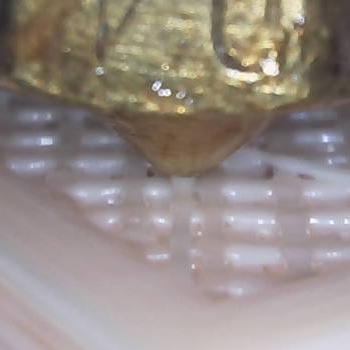
Flow rate: 84%